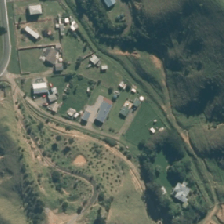
Land cover: urban_build_up